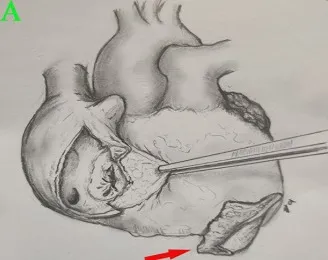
Surgical view of the reconstructed RA. (A) Resection of infected RA tissue.
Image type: radiology (ct)